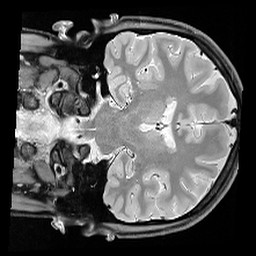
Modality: PDw
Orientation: coronal
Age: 26
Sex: male
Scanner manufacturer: siemens
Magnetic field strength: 3 T
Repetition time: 6.49 s
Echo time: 0.016 s